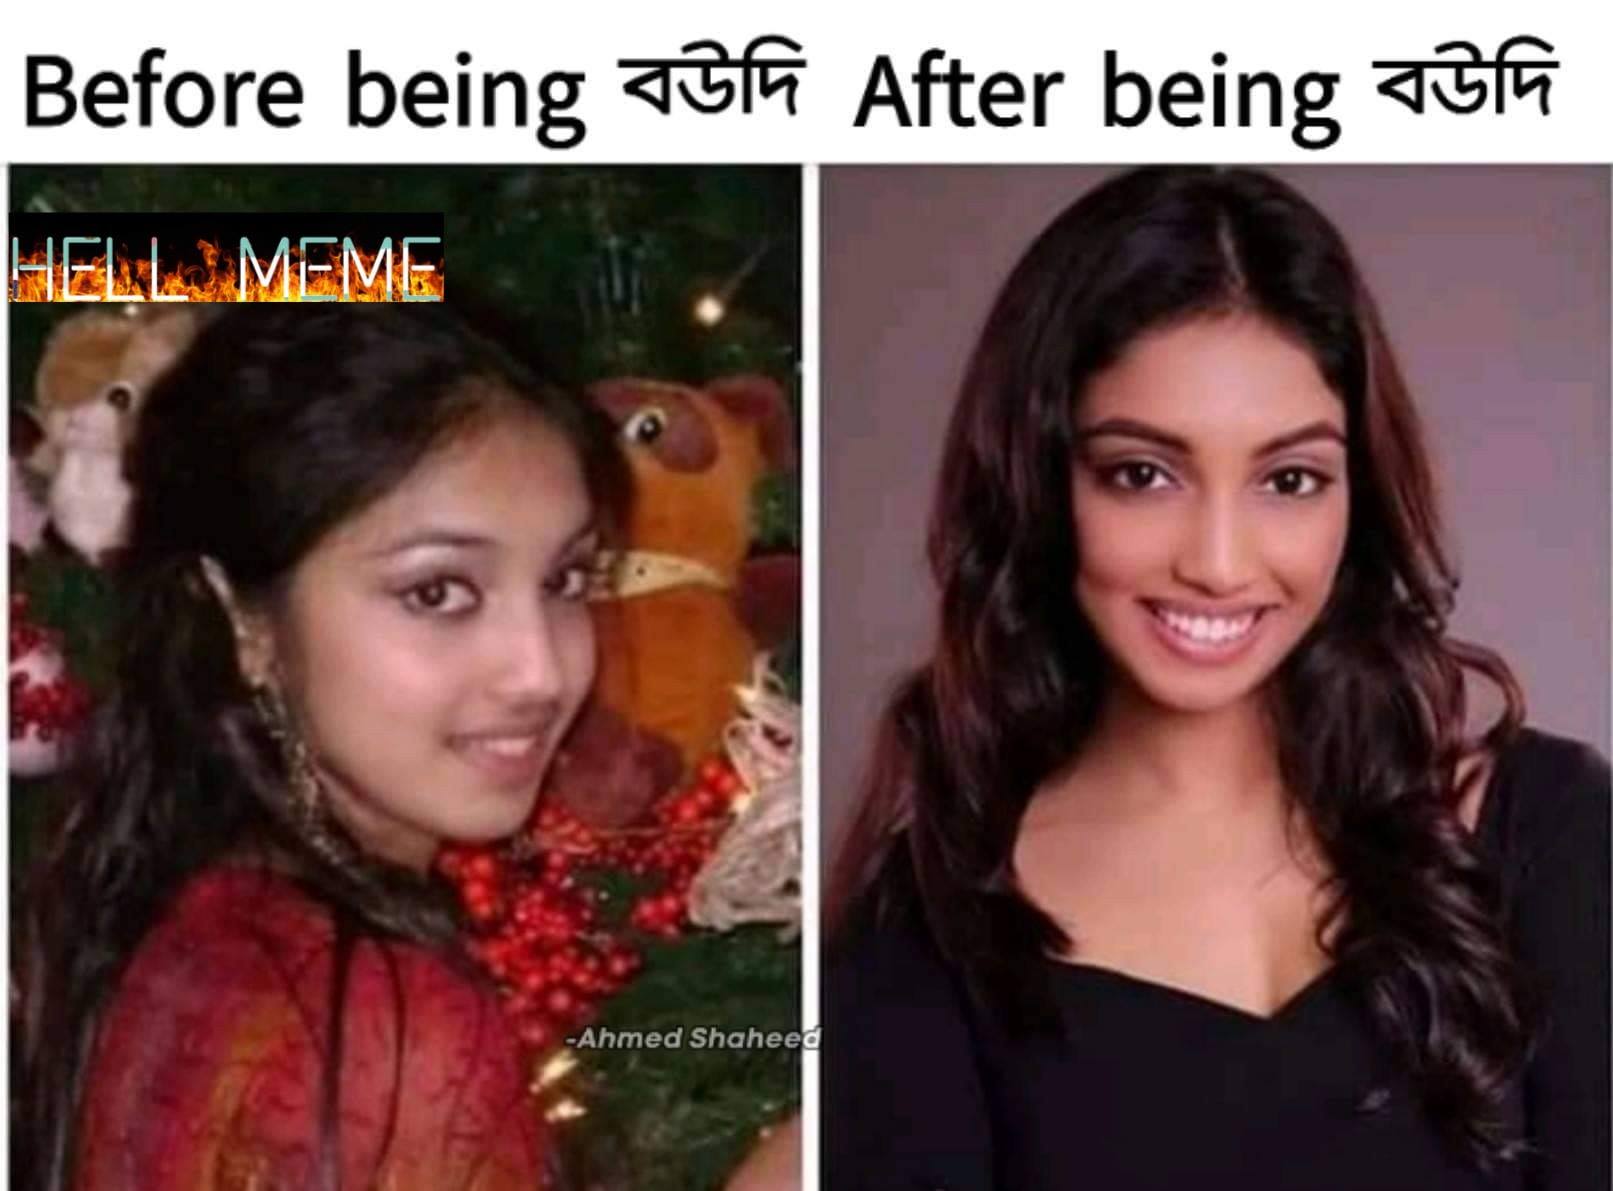
Text: Before being বউদি    After being বউদি
Label: Hate
Hate category: Personal Offence
Targeted group: Individual